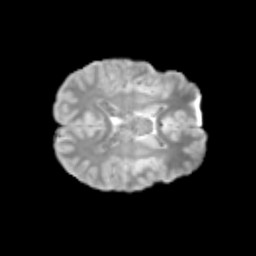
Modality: T2w
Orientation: axial
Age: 13
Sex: male
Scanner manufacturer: siemens
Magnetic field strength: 3 T
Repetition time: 3.8 s
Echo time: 0.07 s